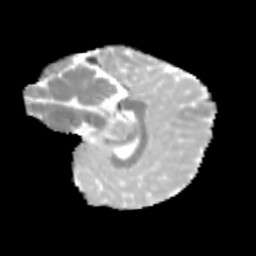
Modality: MD
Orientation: sagittal
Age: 11
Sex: female
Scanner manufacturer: siemens
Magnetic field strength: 3 T
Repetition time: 3.8 s
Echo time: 0.07 s